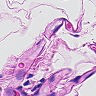
Metastatic tissue present: no